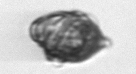
Label: Kryptoperidinium_triquetrum